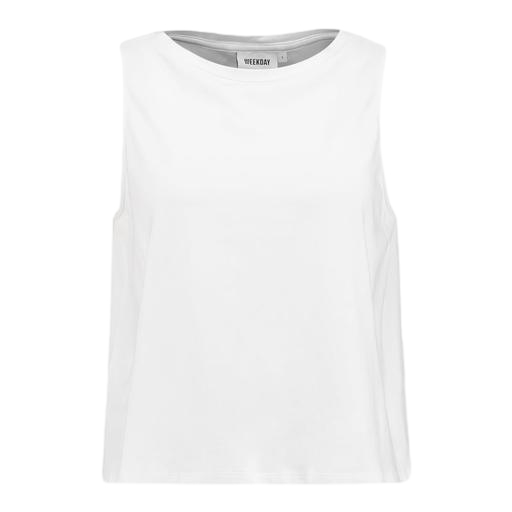
white frankie muscle tee, white leather tank top, white muscle tee, white background